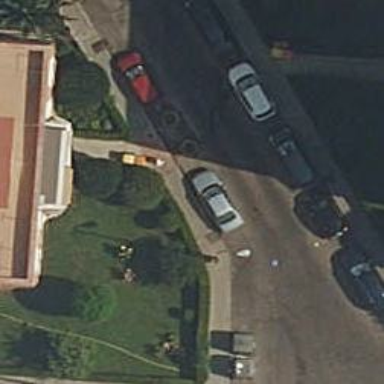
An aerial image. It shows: Sidewalk along the footway.